Field crop: maize
Growth stage: 2
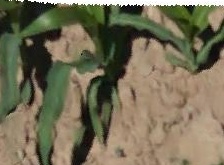
Species: maize